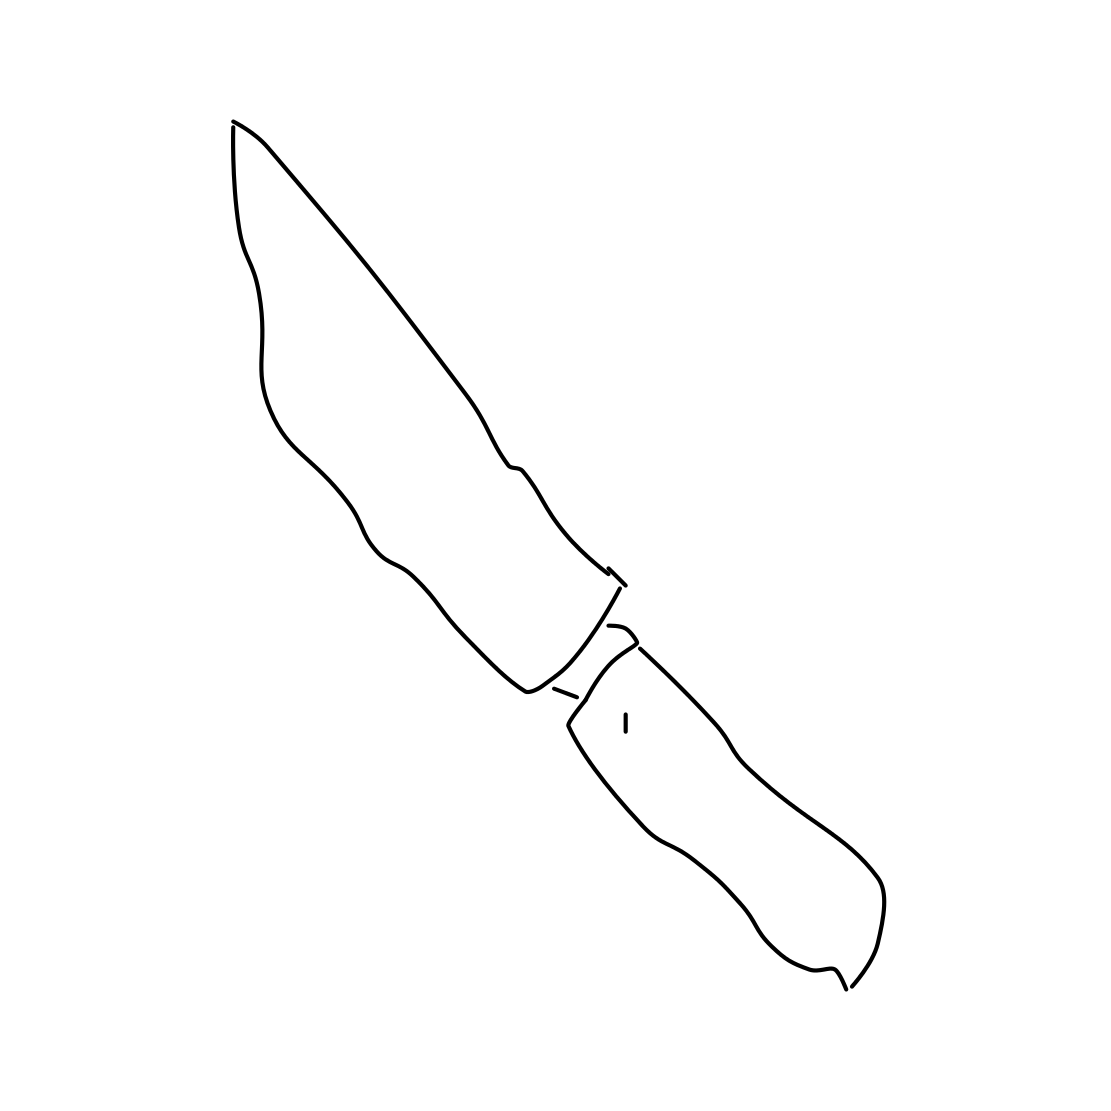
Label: knife